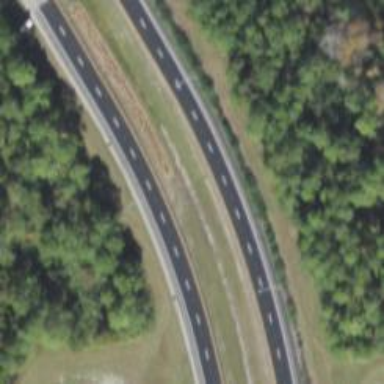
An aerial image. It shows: Asphalt motorway.